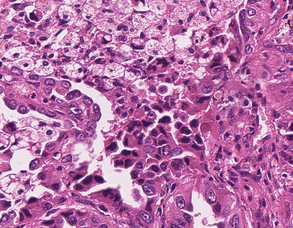
Tumor epithelial tissue: yes
Tumor-associated stroma tissue: yes
Normal tissue: no